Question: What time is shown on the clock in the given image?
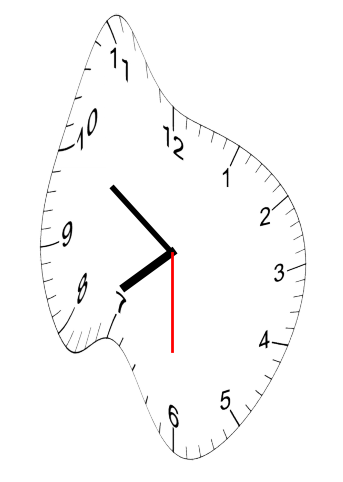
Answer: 07:50:30